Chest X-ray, AP view. Patient: 53 years old, sex M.
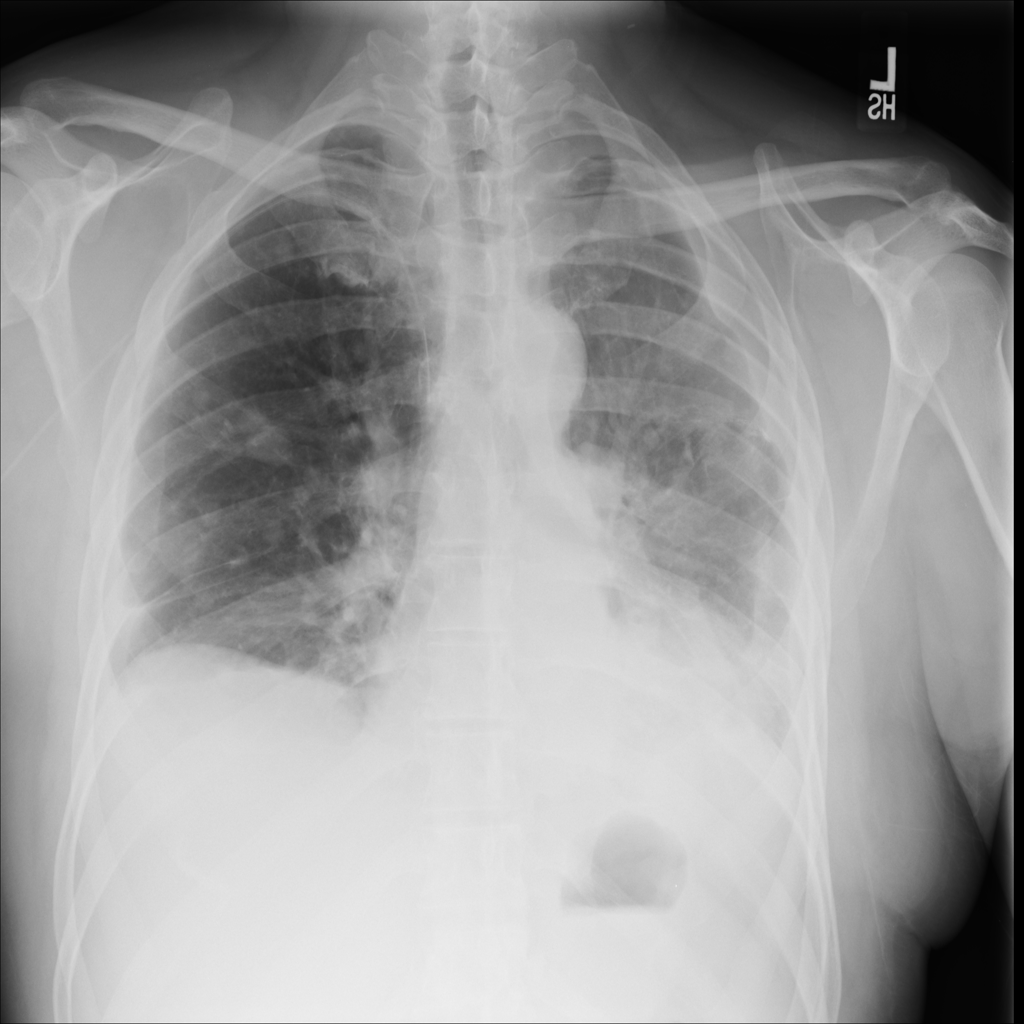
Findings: Atelectasis, Infiltration, Pleural_Thickening